Interaction volume radius: 5 \u00c5
Interaction volume height: 25 \u00c5
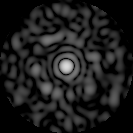
Disorder parameter: 0.8335